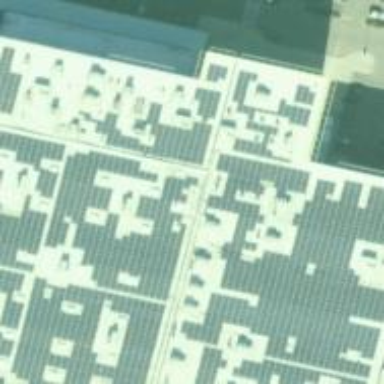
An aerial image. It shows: Solar power generator with photovoltaic panels.